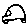
Label: car